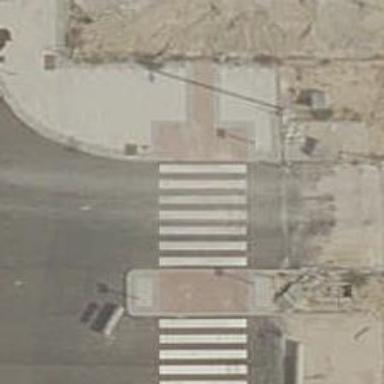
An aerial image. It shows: Uncontrolled zebra crossing on the road.